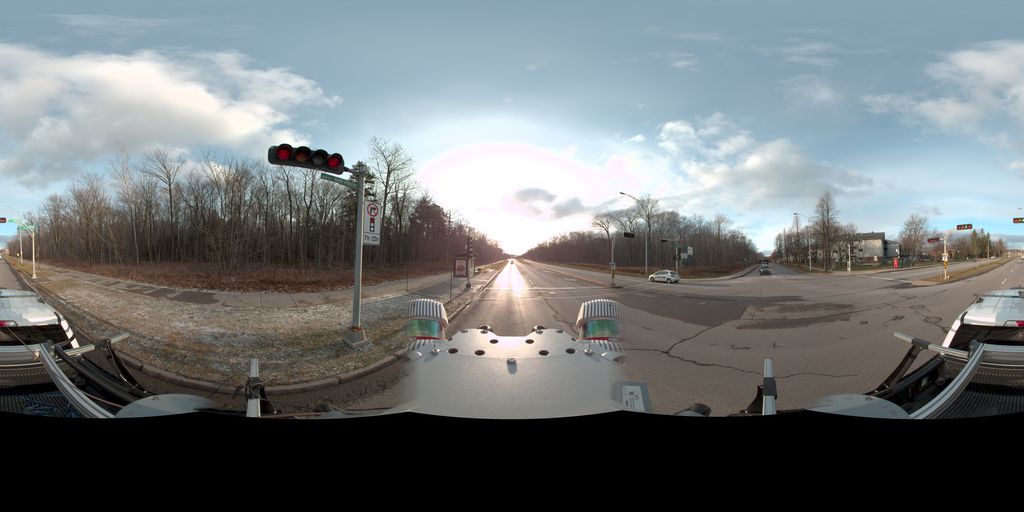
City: quebec_city